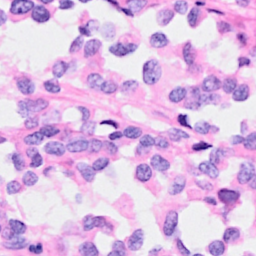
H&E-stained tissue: Breast